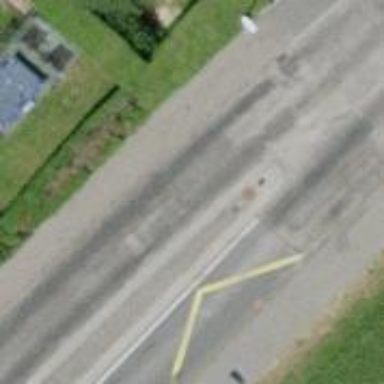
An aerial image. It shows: Bus stop equipped with public transport stop position.